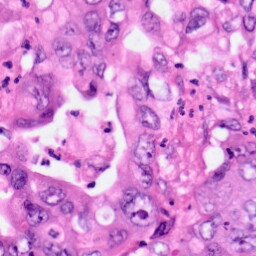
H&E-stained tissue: Pancreatic